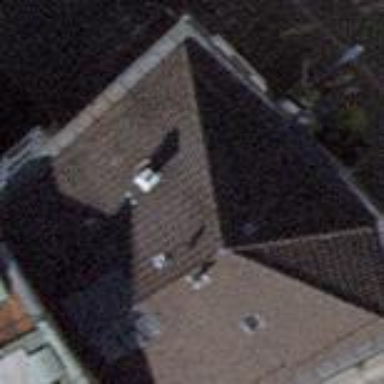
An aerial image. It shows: Building with pyramidal roof shape.